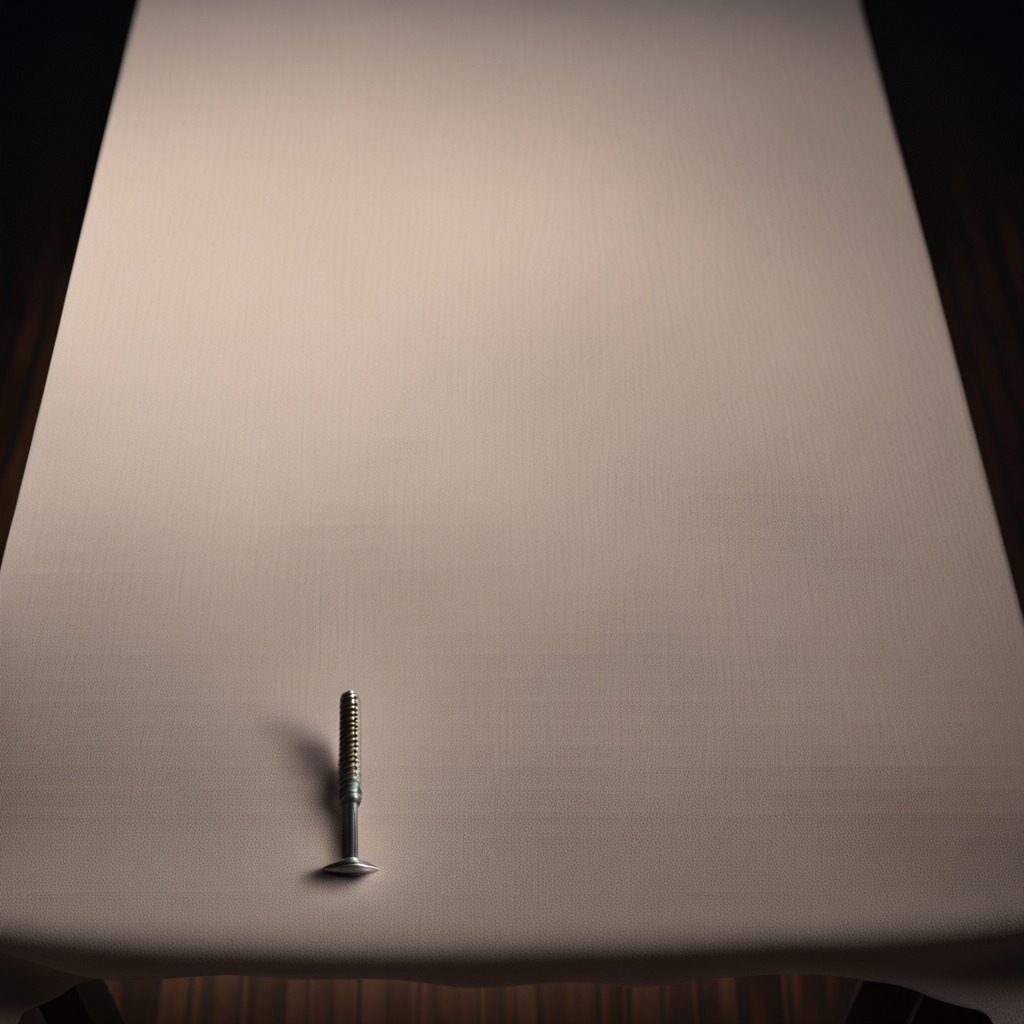
A metal screw lies on the wooden table.